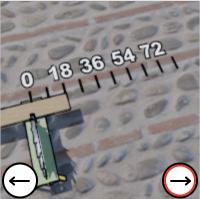
Task: length
Answer: 18
First scale value: 18.0